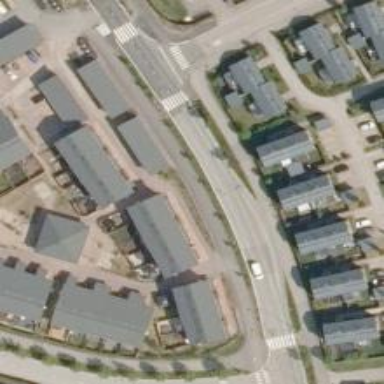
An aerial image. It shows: Asphalt cycleway.